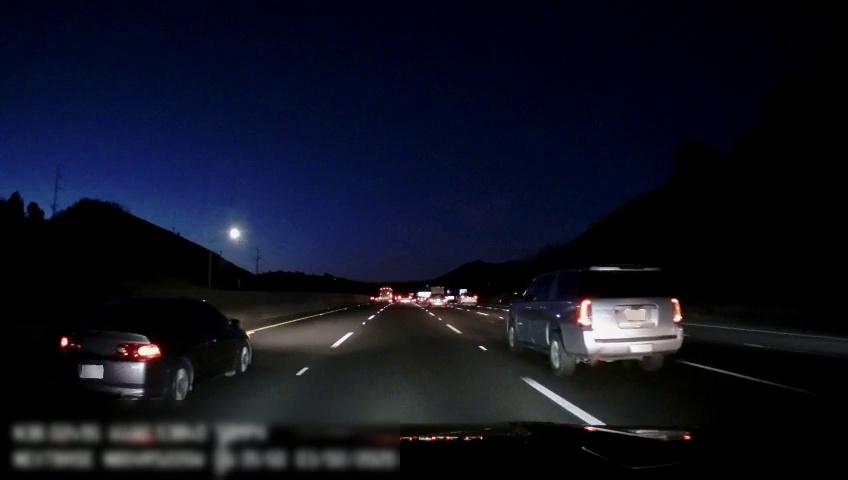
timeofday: Night
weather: Other
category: Drivable Space
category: Vehicles | Bus
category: Vehicles | Car
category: Vehicles | SUV
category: Vehicles | Car
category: Vehicles | Car
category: Vehicles | SUV
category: Vehicles | Car
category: Lanes | Alternate Lane
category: Lanes | Current Lane
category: Lanes | Current Lane
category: Lanes | Alternate Lane
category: Lanes | Alternate Lane
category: Lanes | Alternate Lane